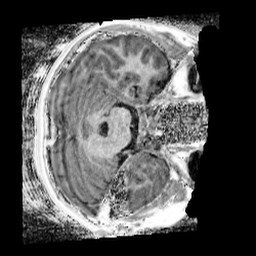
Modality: UNIT1_denoised
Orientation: axial
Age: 11
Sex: male
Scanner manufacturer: siemens
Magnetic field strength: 3 T
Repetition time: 4 s
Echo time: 0.00299 s